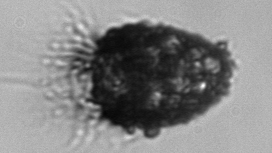
Label: Stenosemella_pacifica